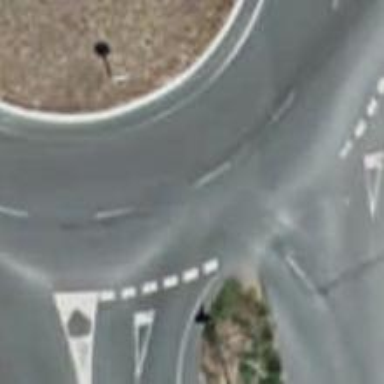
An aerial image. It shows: Secondary road leading to roundabout.